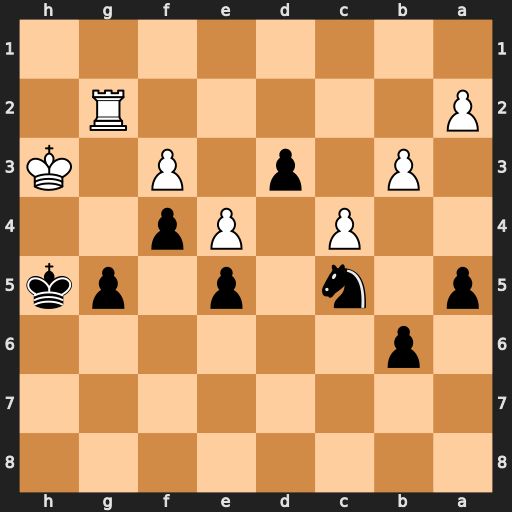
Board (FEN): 8/8/1p6/p1n1p1pk/2P1Pp2/1P1p1P1K/P5R1/8
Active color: b
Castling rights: -
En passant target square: -
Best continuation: g4+ Rxg4 d2 Rg1 Nd3